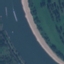
Land use / land cover class: River